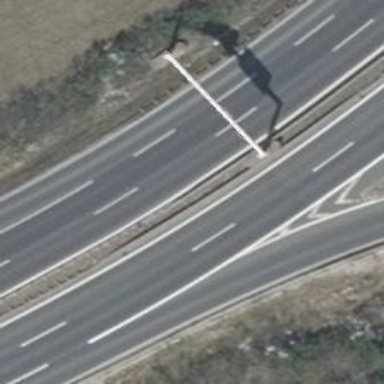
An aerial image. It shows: Motorway junction.